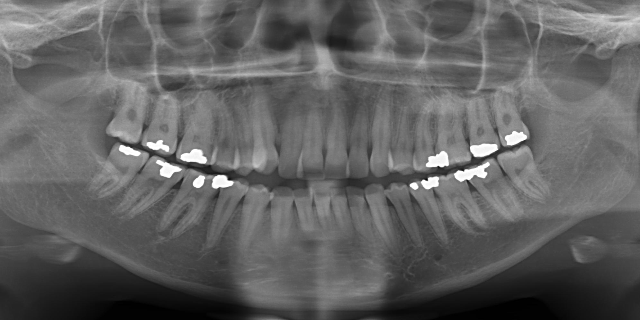
adult